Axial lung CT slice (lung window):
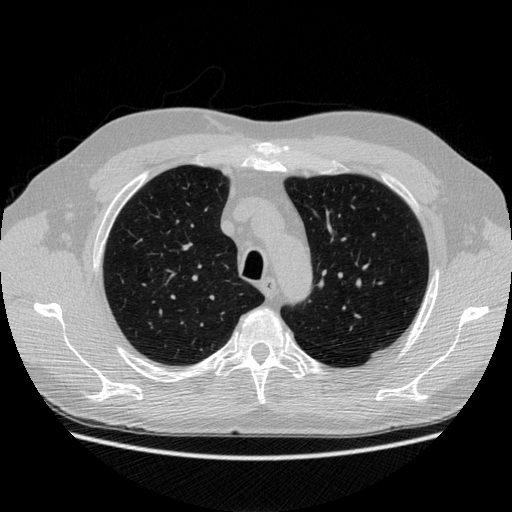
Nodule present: no